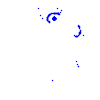
Particle: kaon